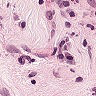
Metastatic tissue present: no